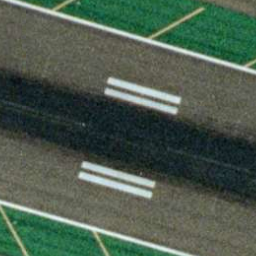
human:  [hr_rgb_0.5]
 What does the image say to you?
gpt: runway